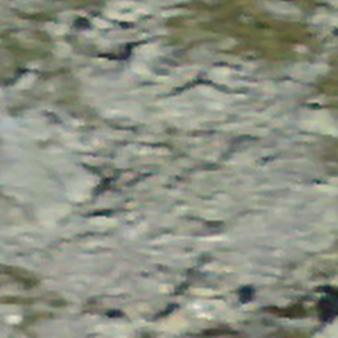
Label: other